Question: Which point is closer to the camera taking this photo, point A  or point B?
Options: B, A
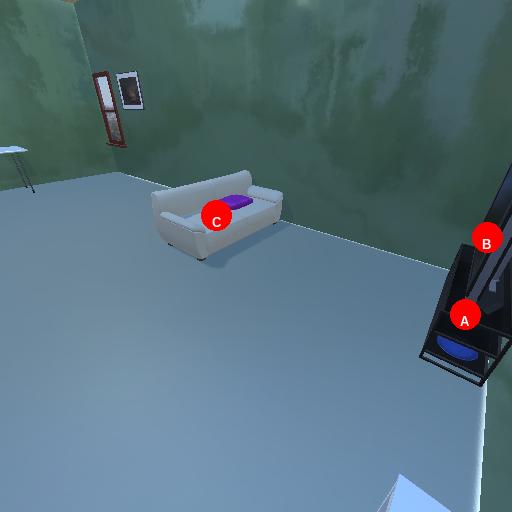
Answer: B